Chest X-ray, AP view. Patient: 65 years old, sex F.
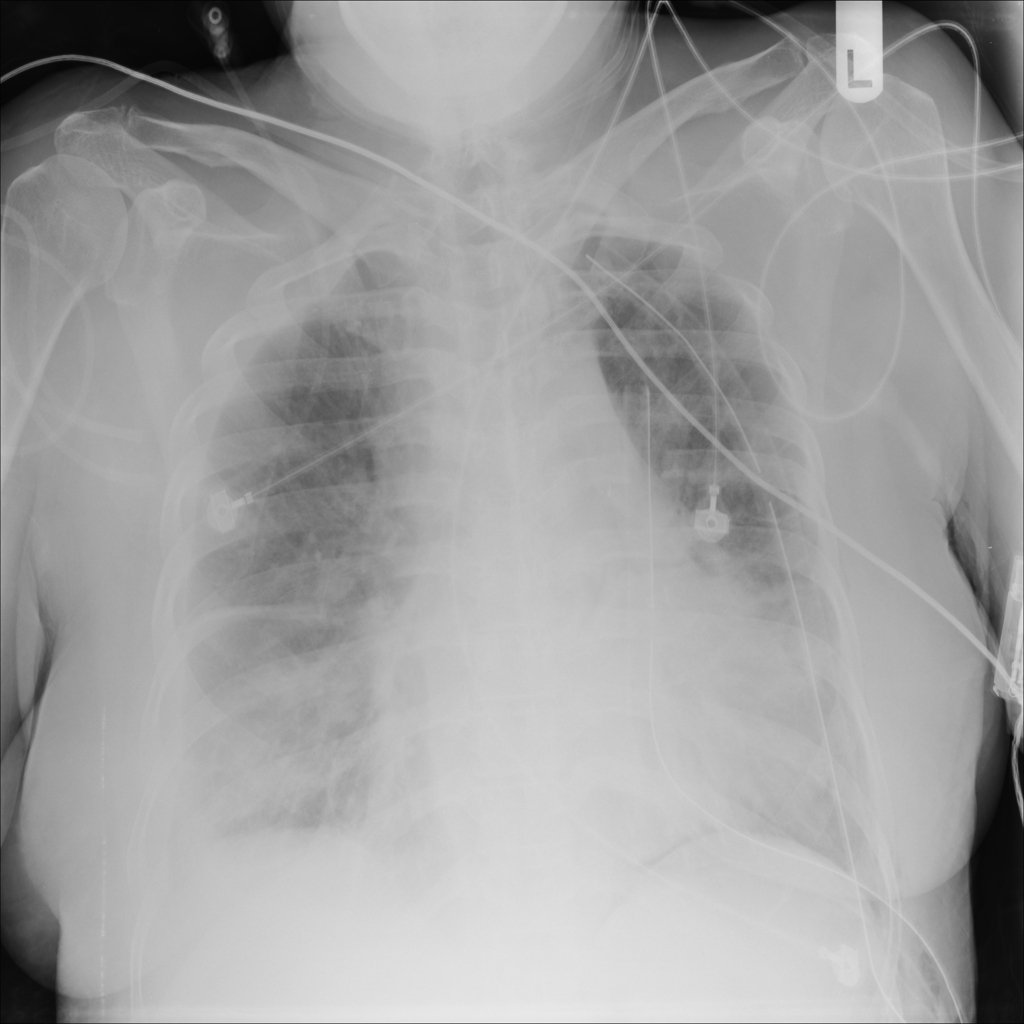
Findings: Emphysema